Question: Have made a hlsl pixel shader for adding outline/shadow for subtitles. My problem is that I use Shazzam - Shader Editor to see how it's going to like, the result is quite different in my program. For example:

I have used a .png with text to make the image for Shazzam Editor, but as you can see there is just a little bit of a hint in the program (video player) and I don't get it..
My code:
'''
struct VertexShaderInput
{
float4 Position : POSITION0; // model xyzw
float2 uv0: TEXCOORD0; // texture 0 uv
};
struct VertexShaderOutput
{
float4 Position : POSITION0; // model xyzw
float2 uv0: TEXCOORD0; // texture 0 uv
};
VertexShaderOutput vs(VertexShaderInput input)
{
VertexShaderOutput output;
output.Position = input.Position;
output.uv0 = input.uv0;
return output;
}
sampler2D YTexture : register(s0);
struct PixelShaderInput
{
float2 uv0: TEXCOORD0; // texture 0 uv
float4 color: COLOR; // color
};
float4 ps_osd(PixelShaderInput input): COLOR {
float4 px = tex2D(YTexture, input.uv0);
const float d = 0.2;
float cnt = 0;
float a = 0;
for (float x = -0.02*d; x < 0.02*d; x += 0.028*d)
{
a += tex2D(YTexture, input.uv0 + float2(x, 0)).a;
a += tex2D(YTexture, input.uv0 + float2(0, x)).a;
a += tex2D(YTexture, input.uv0 + x).a;
cnt += 0.1;
}
a /= cnt;
float4 s = a;
s.rgb = 0;
float4 r = float4(px.rgb*px.a + s.rgb*(1-px.a), max(px.a, a));
return r;
}
'''
The actually pixel shader is ps_osd() and vs is the vertex shader. I'm quite new to HLSL, but I can't see why it shouldn't work. The video is on a 1280x720, I have tried to use the same size image with the shader in Shazzam to see if it could a size issue but no.
Can you guys see if I have missed something? Have tried s.r = 0; s.g = 0; s.b = 0; s.a = 1;..
Hope you can help :)
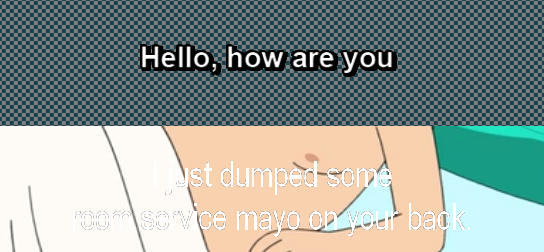
Answer: After a lot of trial and error, it seemed it didn't like the for loop. So am just using it without the for loop and with constants for now.
It's an answer not really a solution..